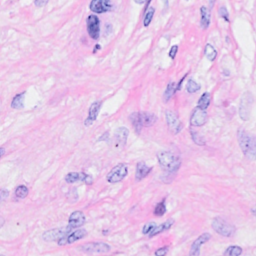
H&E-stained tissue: Breast